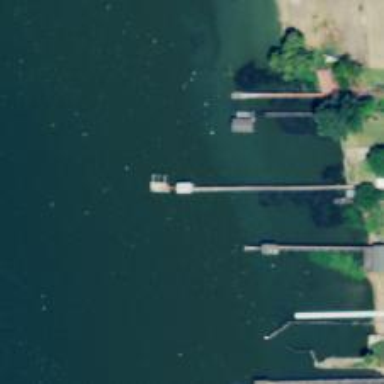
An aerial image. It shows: Man-made pier.